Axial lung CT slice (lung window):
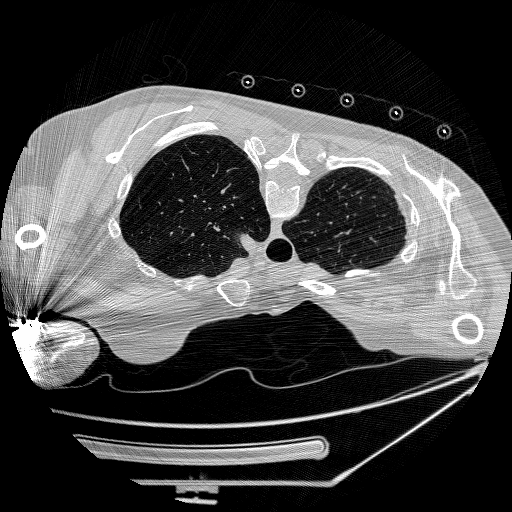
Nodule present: no